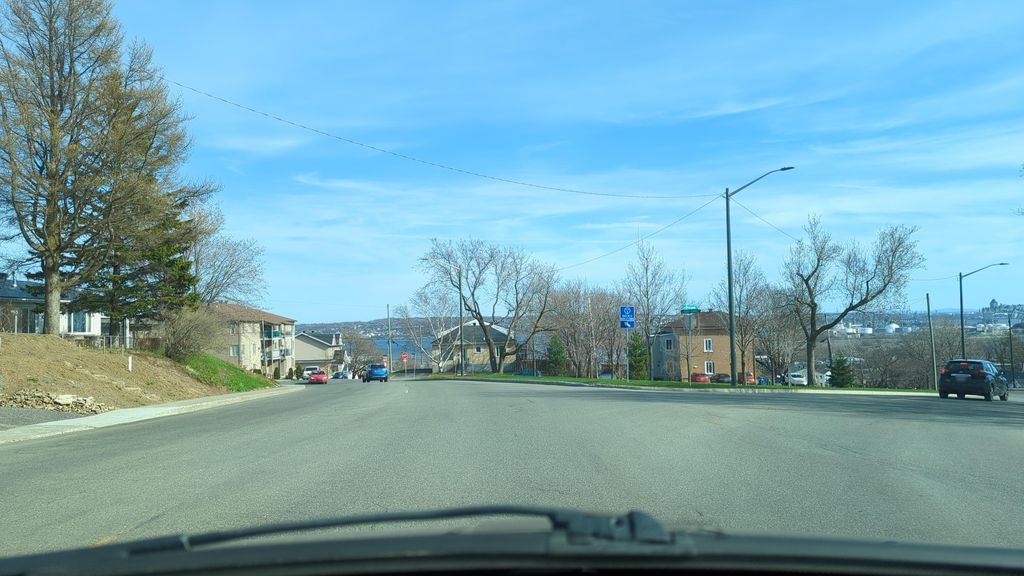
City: quebec_city